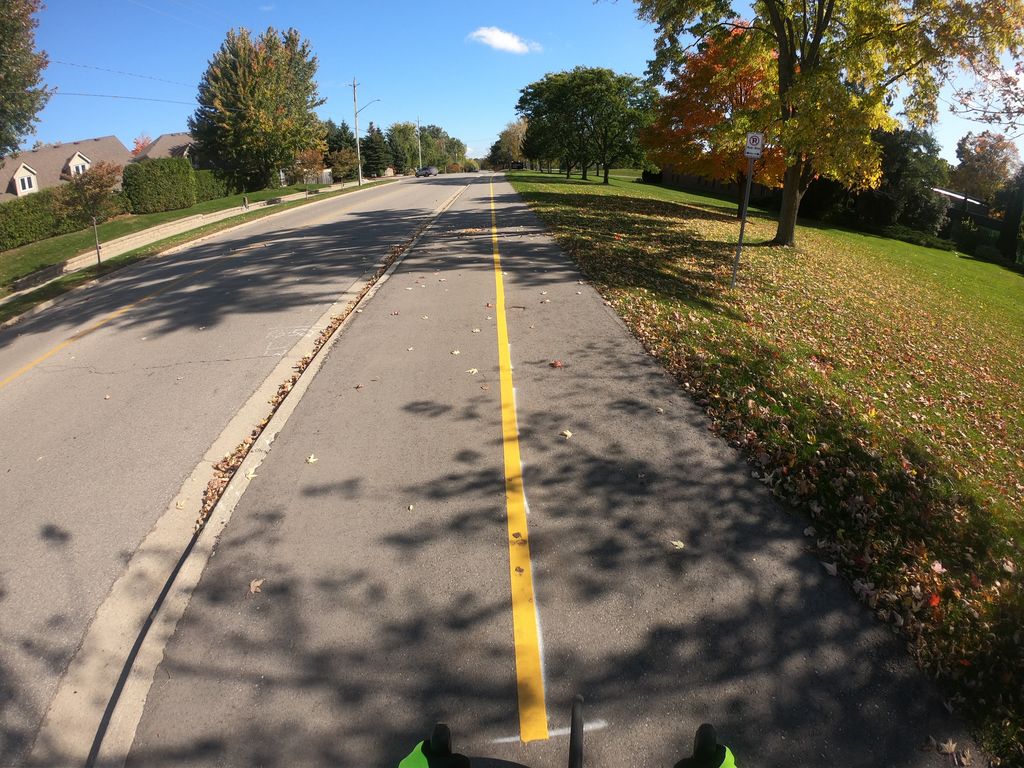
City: kitchener-waterloo